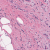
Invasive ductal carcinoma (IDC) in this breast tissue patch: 0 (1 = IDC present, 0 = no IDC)